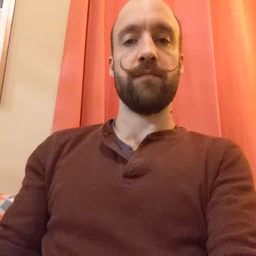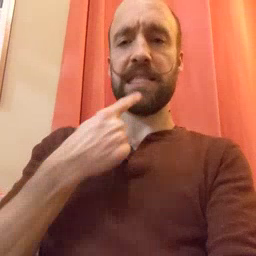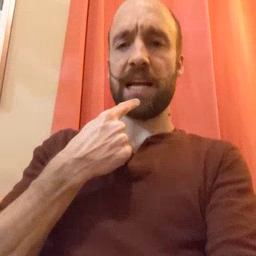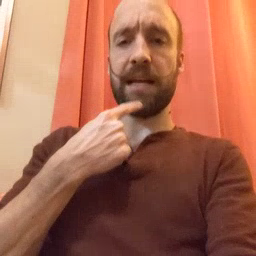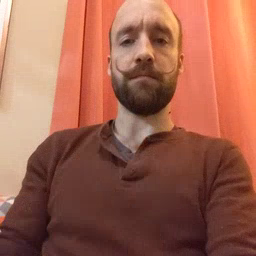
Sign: say